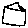
Label: house